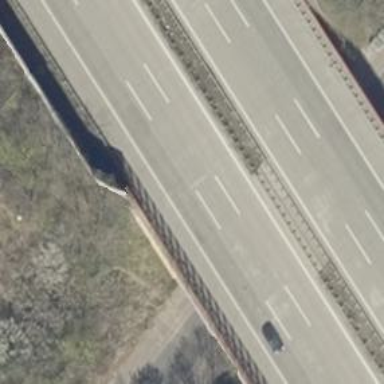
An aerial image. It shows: There is bridge in the image.